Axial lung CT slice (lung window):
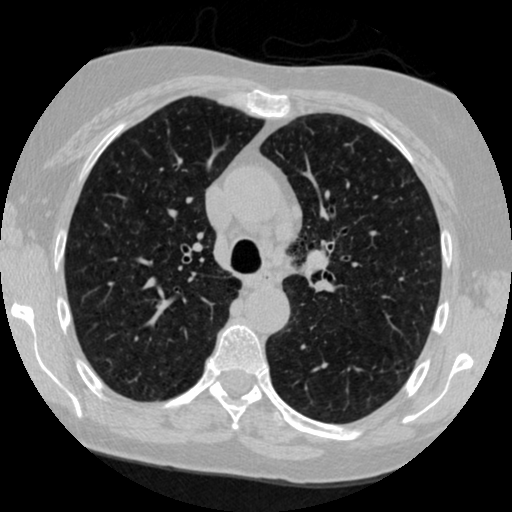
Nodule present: no